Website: home-depot
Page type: billing-address
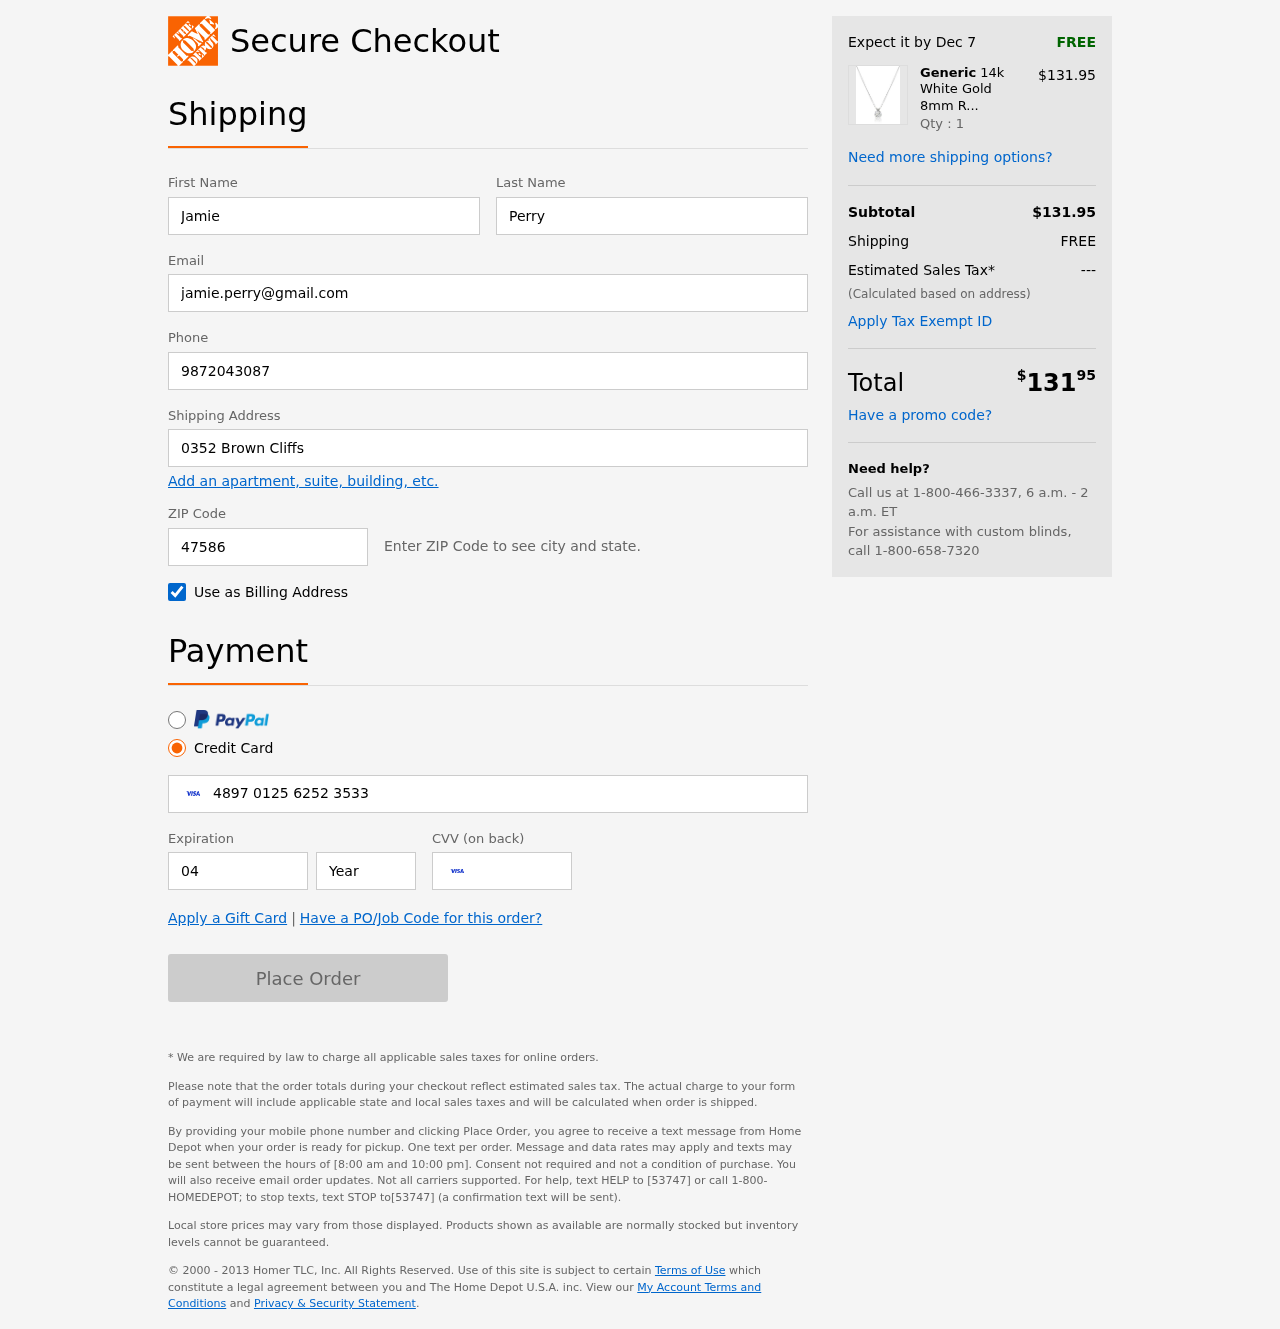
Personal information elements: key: PII_FIRSTNAME
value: Jamie
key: PII_LASTNAME
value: Perry
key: PII_EMAIL
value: jamie.perry@gmail.com
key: PII_PHONE
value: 9872043087
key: PII_STREET
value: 0352 Brown Cliffs
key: PII_POSTCODE
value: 47586
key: PII_CARD_NUMBER
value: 4897 0125 6252 3533
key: PII_CARD_EXPIRY_MONTH
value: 04
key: PII_CARD_CVV
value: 141
Product elements: key: PRODUCT1_BRAND
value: Generic
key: PRODUCT1_NAME
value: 14k White Gold 8mm Round Cubic Zirconia Solitaire Pendant Necklace (2 carat, Diamond Equivalent), 18
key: PRODUCT1_PRICE
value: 131.95
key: PRODUCT1_QUANTITY
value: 1
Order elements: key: ORDER_DELIVERY_DATE
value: Dec 7
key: ORDER_SUBTOTAL
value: $131.95
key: ORDER_SHIPPING_COST
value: FREE
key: ORDER_TAX
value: ---
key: ORDER_TOTAL2
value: $13195